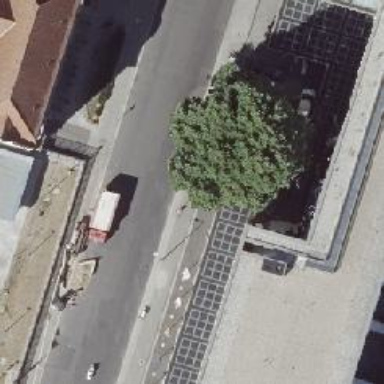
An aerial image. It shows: Part of building with flat glass roof. The building is black with light blue roof.